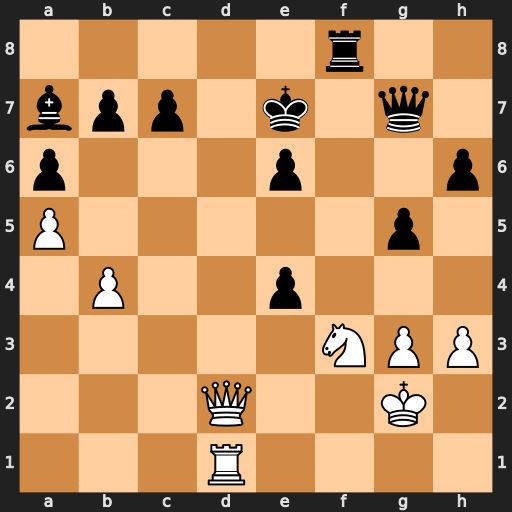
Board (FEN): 5r2/bpp1k1q1/p3p2p/P5p1/1P2p3/5NPP/3Q2K1/3R4
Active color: w
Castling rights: -
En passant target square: -
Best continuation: Qd7+ Kf6 Ne5 Qxd7 Nxd7+